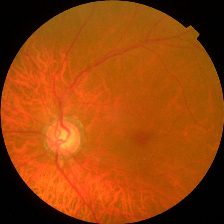
Diabetic retinopathy grade: No DR